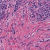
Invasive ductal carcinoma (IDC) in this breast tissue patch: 1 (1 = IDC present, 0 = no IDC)